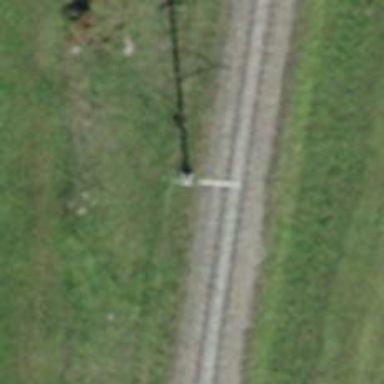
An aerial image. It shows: Power pole.